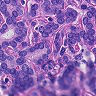
Metastatic tissue present: yes